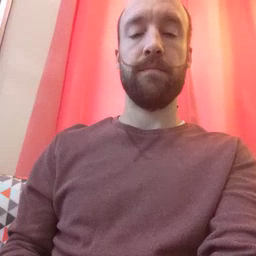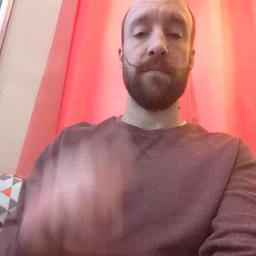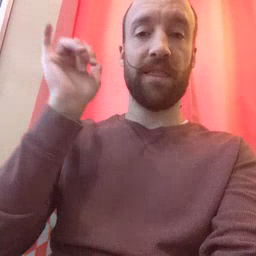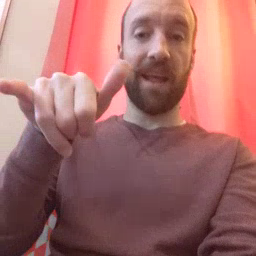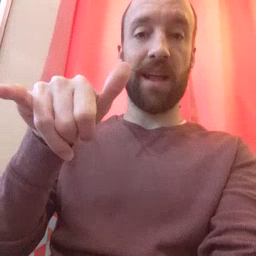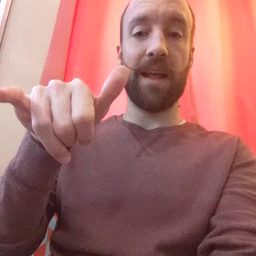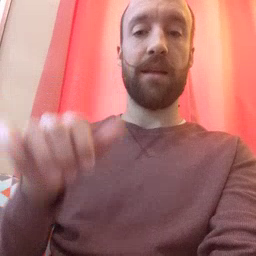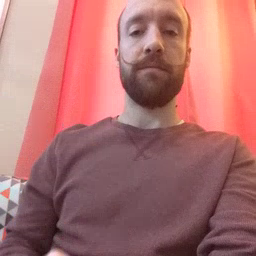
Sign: that